Field crop: maize
Growth stage: 2
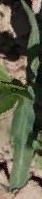
Species: maize